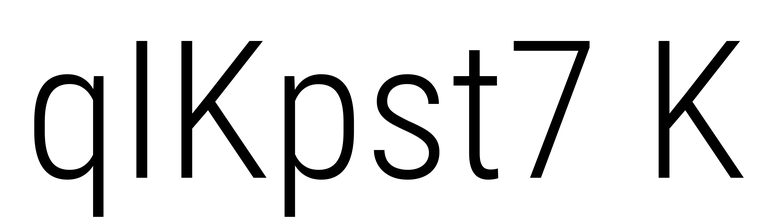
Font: Roboto_Condensed_Light